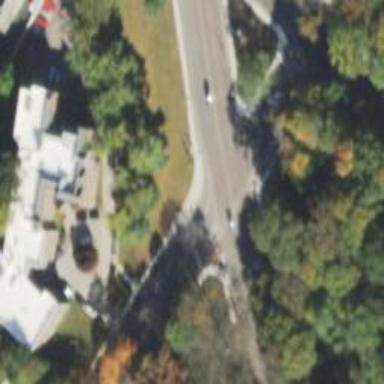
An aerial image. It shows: Marked crossing on the road.